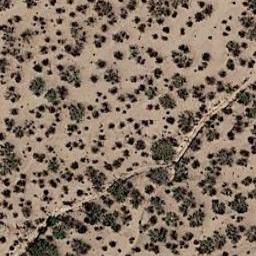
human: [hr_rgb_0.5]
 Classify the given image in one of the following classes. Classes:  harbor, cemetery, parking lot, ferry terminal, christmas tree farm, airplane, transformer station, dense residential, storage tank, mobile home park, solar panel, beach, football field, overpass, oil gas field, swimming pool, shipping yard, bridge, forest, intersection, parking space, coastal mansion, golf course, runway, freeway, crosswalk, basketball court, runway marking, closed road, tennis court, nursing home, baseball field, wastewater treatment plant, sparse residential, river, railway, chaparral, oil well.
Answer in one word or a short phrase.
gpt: chaparral